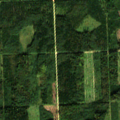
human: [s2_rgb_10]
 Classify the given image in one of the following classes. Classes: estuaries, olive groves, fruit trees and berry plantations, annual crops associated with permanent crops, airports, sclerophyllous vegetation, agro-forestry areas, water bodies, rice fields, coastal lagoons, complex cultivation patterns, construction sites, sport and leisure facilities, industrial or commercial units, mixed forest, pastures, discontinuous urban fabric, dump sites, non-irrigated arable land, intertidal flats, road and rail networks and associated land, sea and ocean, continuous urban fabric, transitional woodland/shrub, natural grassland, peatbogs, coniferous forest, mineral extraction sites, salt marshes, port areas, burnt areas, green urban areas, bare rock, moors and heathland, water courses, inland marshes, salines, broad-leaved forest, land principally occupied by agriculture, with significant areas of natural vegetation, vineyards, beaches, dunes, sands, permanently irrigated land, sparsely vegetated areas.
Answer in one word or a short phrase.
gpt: mixed forest